Interaction volume radius: 10 \u00c5
Interaction volume height: 10 \u00c5
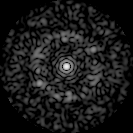
Disorder parameter: 0.8441